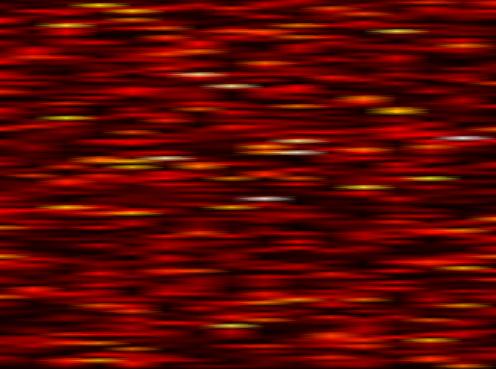
Label: WOLA